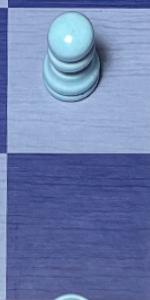
Label: Empty